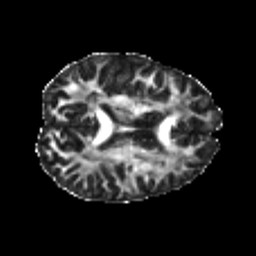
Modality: FA
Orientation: axial
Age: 20
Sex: female
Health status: healthy
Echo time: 0.074 s